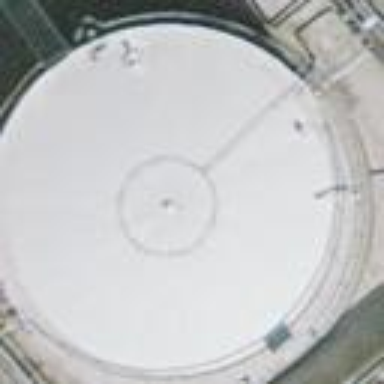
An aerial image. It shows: Building with storage tank.